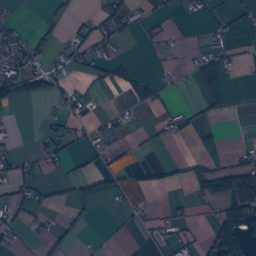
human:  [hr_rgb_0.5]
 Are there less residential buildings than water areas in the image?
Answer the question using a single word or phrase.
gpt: no

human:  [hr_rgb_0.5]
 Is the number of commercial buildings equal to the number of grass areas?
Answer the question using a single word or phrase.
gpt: no

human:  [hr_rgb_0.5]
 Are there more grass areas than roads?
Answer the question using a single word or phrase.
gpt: no

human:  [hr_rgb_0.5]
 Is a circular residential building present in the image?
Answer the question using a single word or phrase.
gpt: yes

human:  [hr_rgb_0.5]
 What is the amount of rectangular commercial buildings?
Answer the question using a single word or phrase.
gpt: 4

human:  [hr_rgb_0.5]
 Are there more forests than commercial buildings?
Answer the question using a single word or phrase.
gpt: yes

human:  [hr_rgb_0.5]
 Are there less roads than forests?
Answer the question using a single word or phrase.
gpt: no

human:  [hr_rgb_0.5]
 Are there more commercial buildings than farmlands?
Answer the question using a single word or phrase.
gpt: no

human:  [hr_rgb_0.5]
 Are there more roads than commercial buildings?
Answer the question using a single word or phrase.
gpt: yes

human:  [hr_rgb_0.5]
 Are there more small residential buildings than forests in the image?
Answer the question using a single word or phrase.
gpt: yes

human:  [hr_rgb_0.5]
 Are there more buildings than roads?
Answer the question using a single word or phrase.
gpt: yes

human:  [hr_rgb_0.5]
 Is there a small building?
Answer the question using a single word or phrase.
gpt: yes

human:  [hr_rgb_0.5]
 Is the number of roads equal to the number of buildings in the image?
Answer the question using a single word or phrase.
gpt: no

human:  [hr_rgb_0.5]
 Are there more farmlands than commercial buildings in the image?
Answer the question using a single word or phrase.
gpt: yes

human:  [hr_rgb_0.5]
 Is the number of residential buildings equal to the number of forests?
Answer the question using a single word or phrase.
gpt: no

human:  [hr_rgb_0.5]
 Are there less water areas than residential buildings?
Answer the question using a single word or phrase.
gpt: yes

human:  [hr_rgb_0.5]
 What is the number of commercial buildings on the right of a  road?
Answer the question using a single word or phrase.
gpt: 11

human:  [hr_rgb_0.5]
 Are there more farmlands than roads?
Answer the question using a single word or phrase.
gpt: no

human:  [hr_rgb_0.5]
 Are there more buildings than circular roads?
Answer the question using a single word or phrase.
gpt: yes

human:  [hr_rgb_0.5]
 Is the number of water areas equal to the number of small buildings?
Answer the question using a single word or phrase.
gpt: no

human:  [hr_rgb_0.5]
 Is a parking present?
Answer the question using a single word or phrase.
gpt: yes

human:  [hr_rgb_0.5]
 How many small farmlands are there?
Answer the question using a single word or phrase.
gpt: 0

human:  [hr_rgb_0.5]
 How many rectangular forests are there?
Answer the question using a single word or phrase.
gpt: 21

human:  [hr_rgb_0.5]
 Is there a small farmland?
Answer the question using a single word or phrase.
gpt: no

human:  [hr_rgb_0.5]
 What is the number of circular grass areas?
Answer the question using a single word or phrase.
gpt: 0

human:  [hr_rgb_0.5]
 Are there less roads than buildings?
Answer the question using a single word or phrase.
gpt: yes

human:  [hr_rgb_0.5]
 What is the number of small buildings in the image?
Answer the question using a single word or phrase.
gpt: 605

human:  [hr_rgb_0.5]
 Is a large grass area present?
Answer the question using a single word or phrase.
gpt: yes

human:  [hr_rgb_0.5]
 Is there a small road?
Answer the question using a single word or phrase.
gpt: yes

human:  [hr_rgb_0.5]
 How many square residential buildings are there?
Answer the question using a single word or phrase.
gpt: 6

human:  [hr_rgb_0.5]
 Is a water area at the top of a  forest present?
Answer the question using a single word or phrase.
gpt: yes

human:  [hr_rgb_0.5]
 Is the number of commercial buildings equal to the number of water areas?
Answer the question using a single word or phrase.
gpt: no

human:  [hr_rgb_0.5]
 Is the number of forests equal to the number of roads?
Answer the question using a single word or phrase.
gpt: no

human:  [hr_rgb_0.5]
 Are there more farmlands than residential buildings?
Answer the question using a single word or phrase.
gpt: no

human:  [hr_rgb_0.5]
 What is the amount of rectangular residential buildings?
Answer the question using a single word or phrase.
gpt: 384

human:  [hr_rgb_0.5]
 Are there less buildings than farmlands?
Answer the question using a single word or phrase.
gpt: no